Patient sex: M
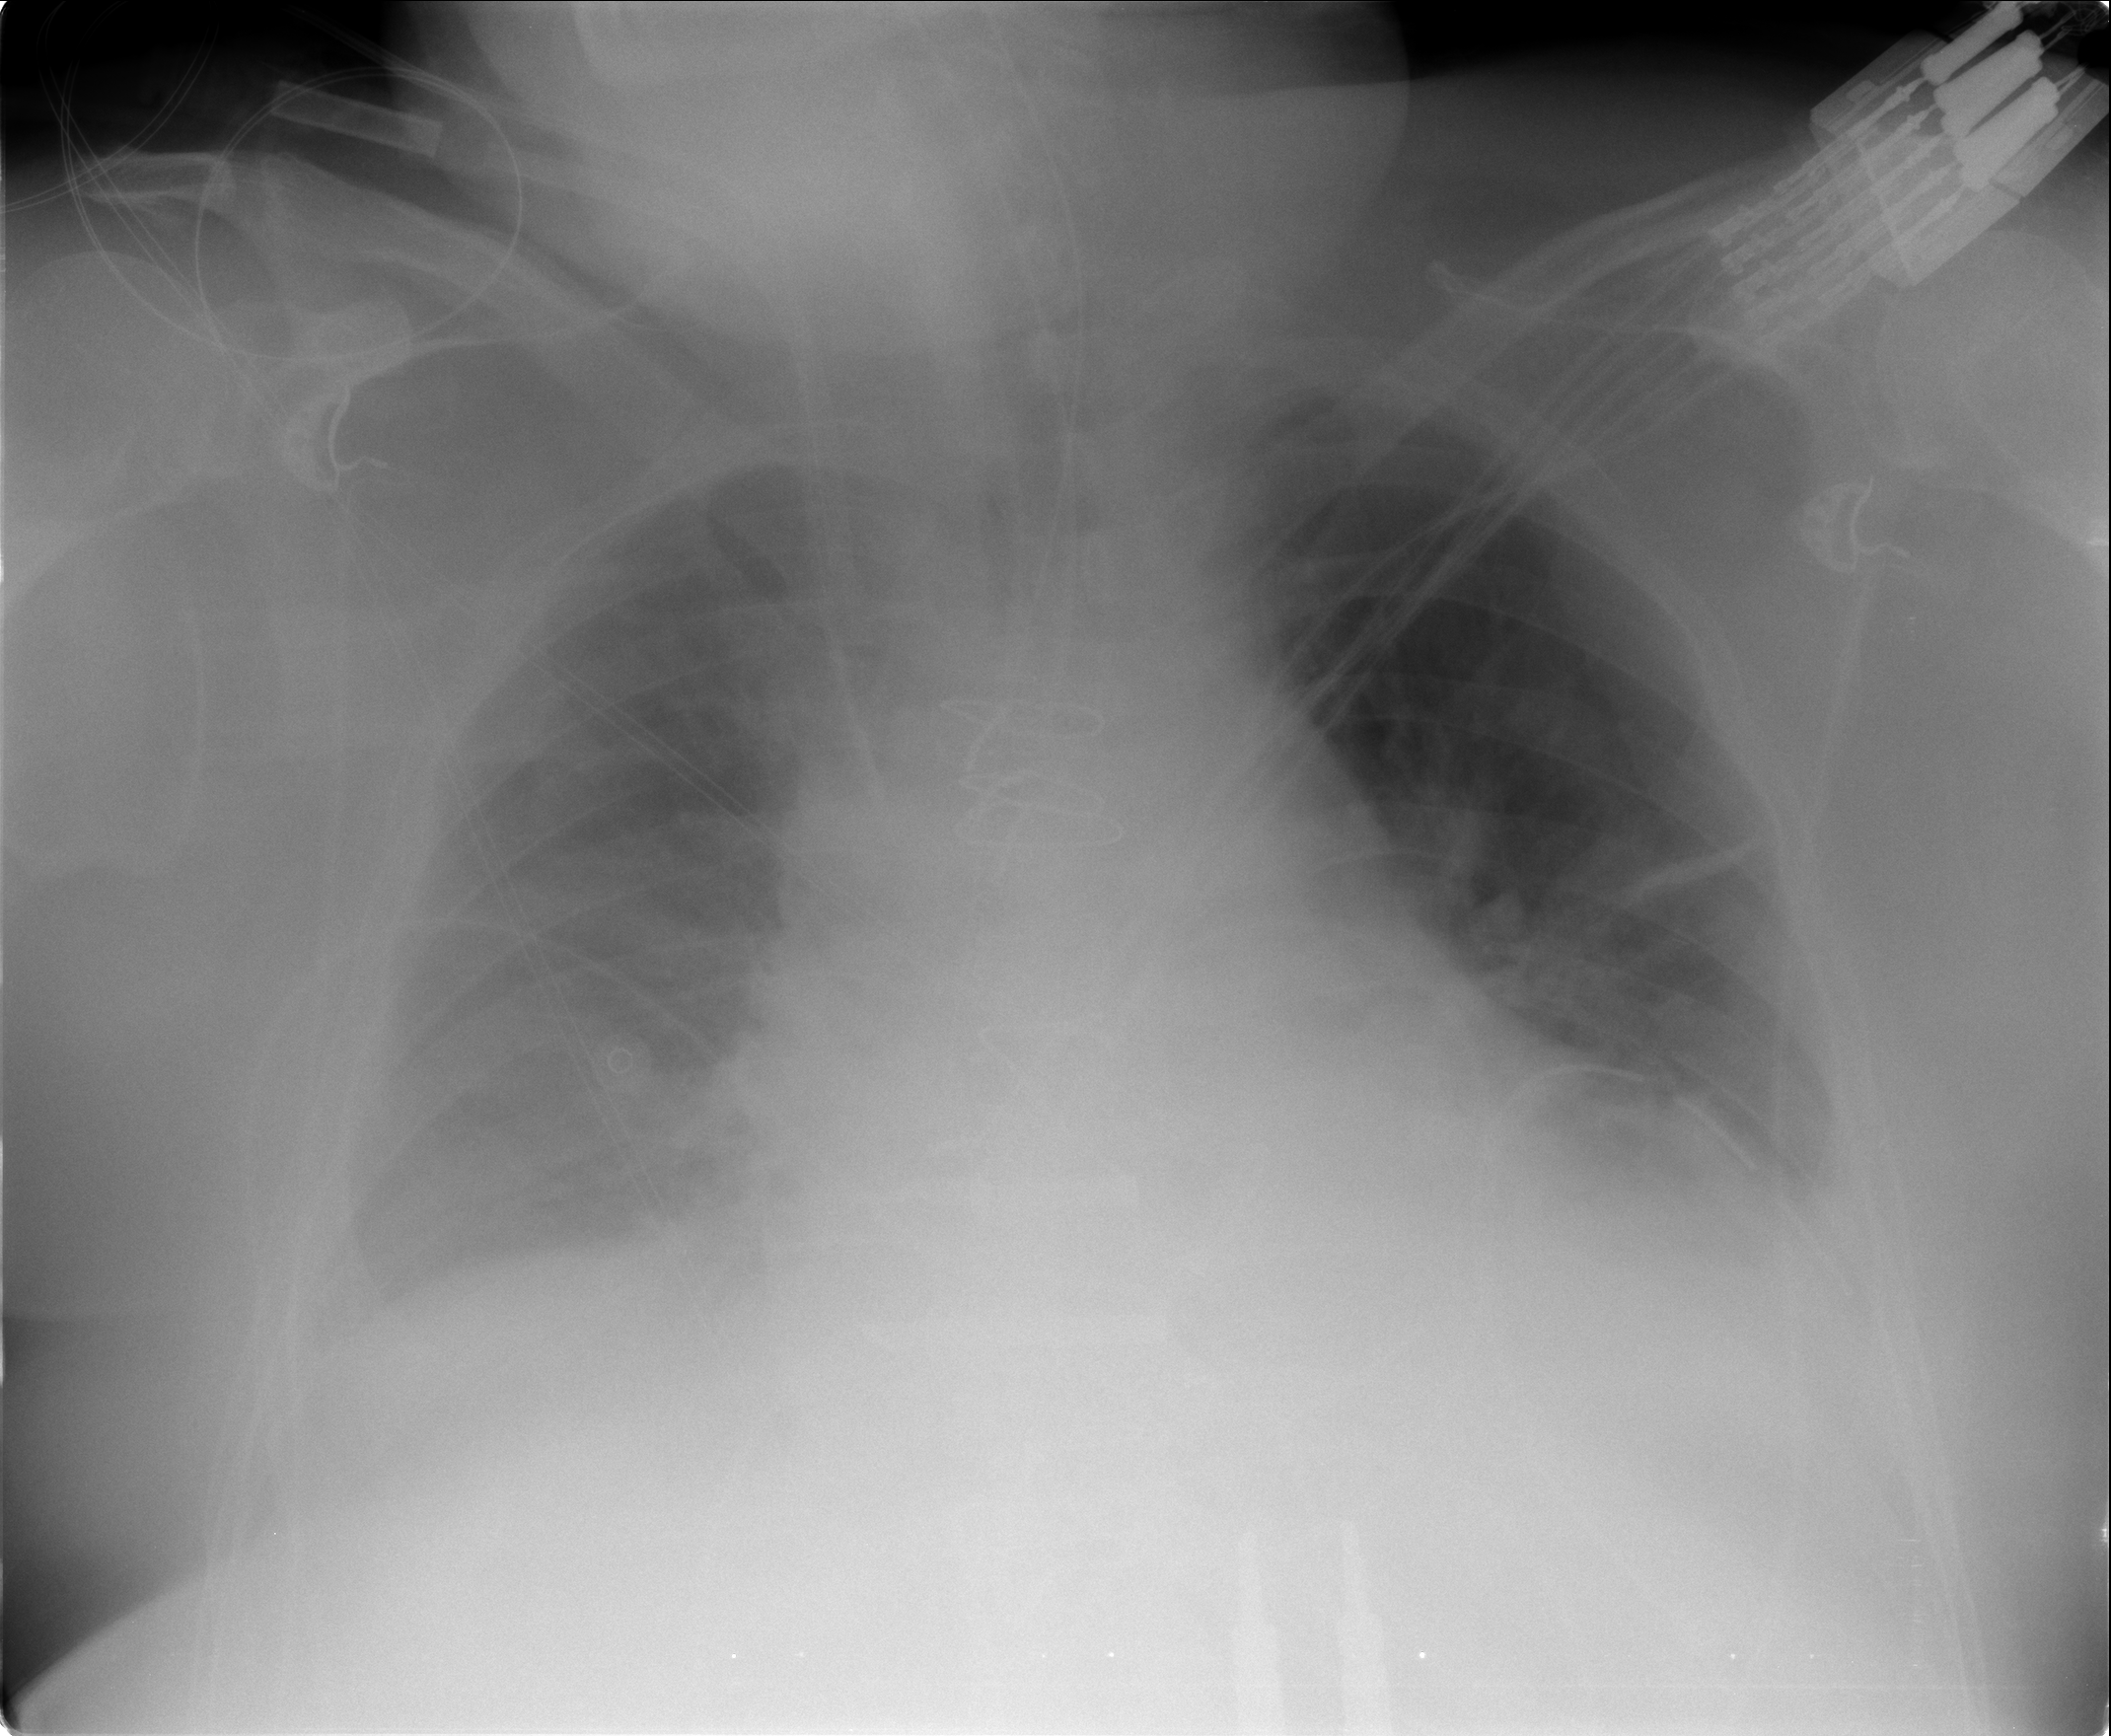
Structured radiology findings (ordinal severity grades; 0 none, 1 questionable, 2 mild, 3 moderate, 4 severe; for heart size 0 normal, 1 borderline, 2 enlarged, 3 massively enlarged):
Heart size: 2
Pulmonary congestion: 2
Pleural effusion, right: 3
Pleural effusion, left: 2
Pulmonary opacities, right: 0
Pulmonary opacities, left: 0
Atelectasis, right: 2
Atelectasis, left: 2